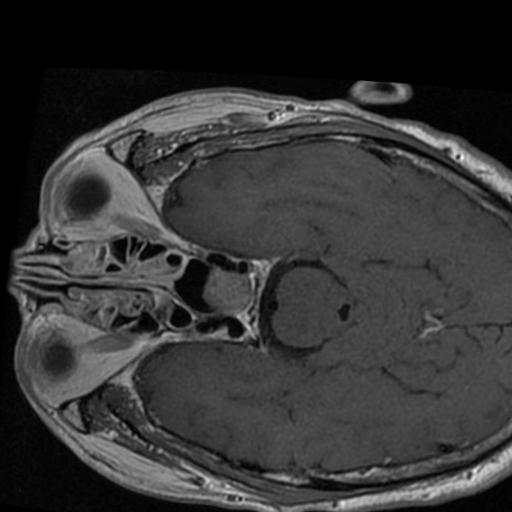
Label: brain_tumor